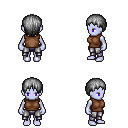
a pixel art fantasy rpg character, female body template, dark elf, purple skin, brown sleeveless shirt, metal pants, gray plain hairstyle, four views (front, back, left, right), 2x2 character sprite sheet, small pixel art, hard edges, no anti-aliasing